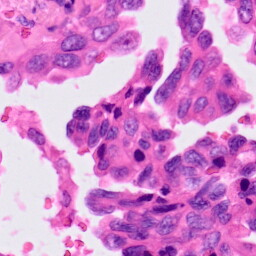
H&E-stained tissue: Lung